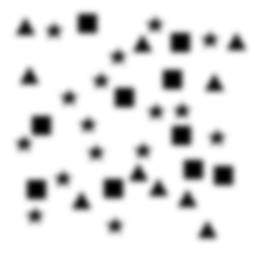
Squares: 10
Triangles: 10
Stars: 16
Total shapes: 36